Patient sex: M
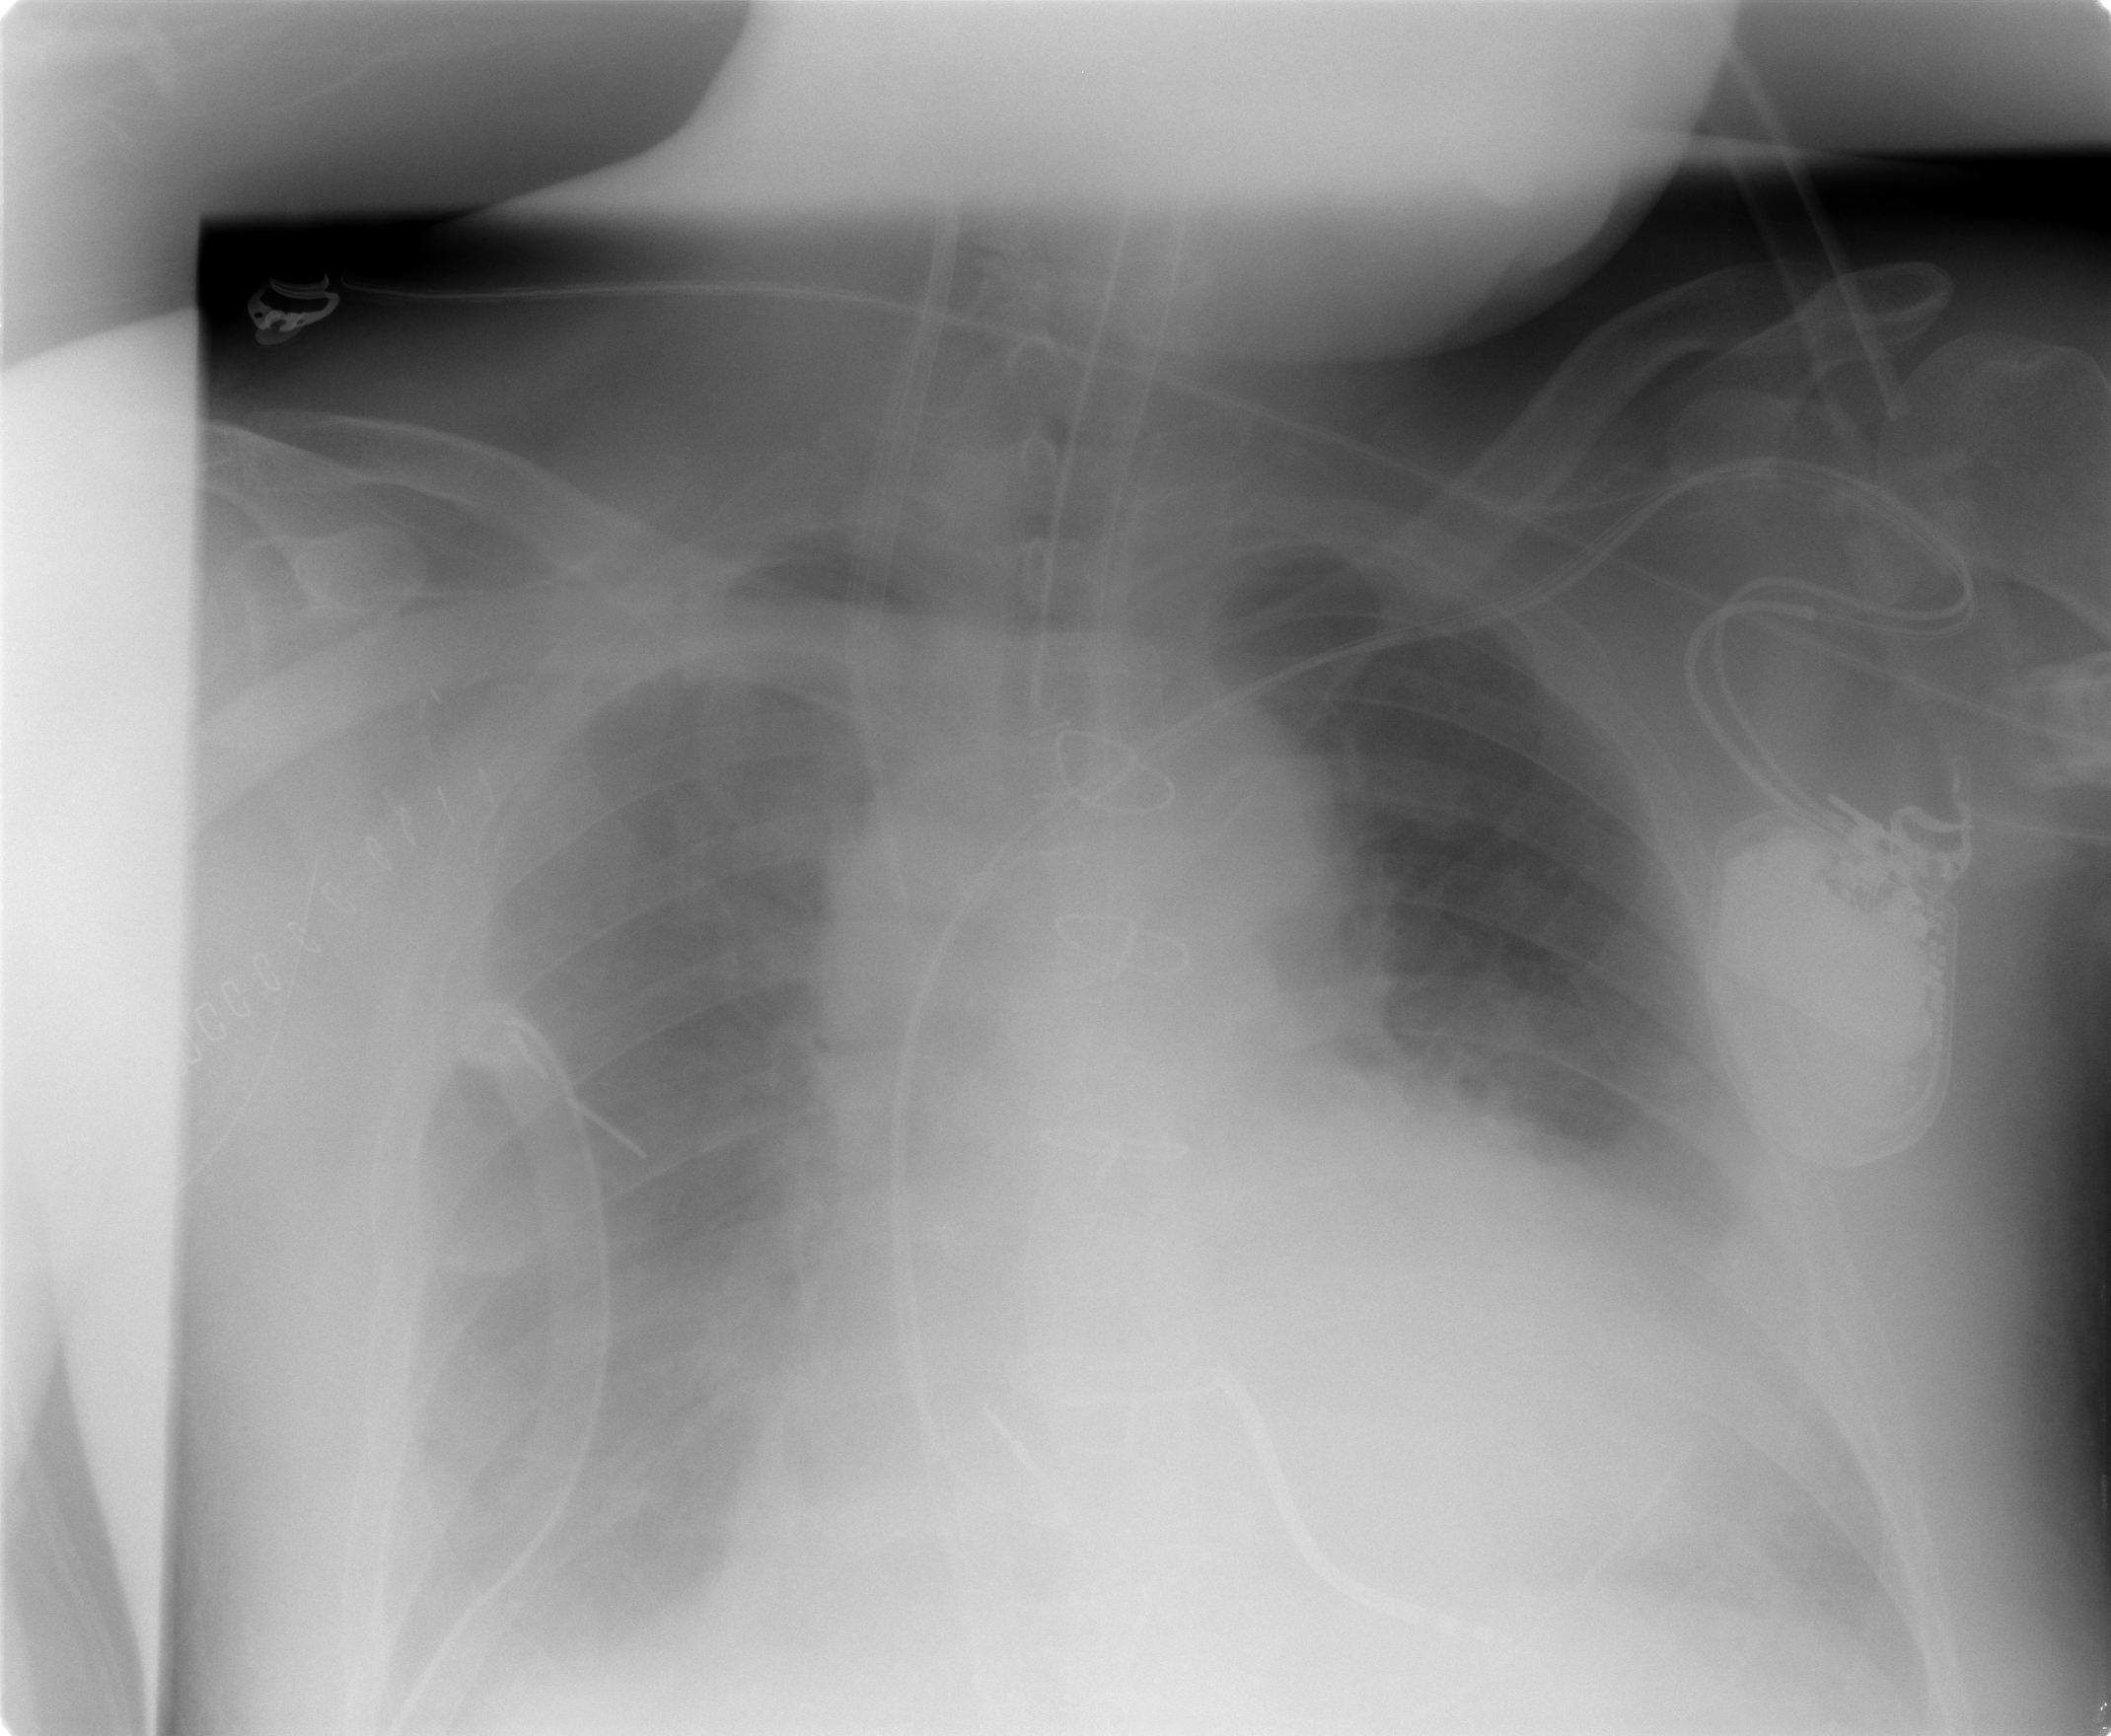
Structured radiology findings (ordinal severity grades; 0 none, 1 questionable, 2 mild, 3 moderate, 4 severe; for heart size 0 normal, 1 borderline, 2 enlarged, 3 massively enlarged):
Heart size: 2
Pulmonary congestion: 2
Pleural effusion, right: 2
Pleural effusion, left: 2
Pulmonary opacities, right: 0
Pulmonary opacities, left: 0
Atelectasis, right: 2
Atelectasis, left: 2